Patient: sex M, age 59
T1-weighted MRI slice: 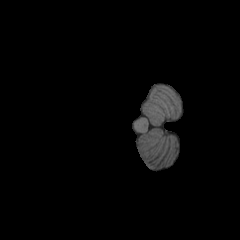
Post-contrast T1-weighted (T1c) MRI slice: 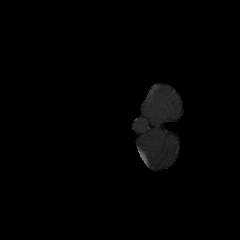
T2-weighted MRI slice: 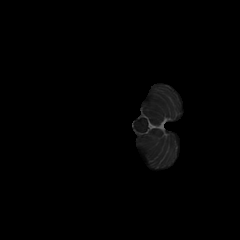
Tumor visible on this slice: no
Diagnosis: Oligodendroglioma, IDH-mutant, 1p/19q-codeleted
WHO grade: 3